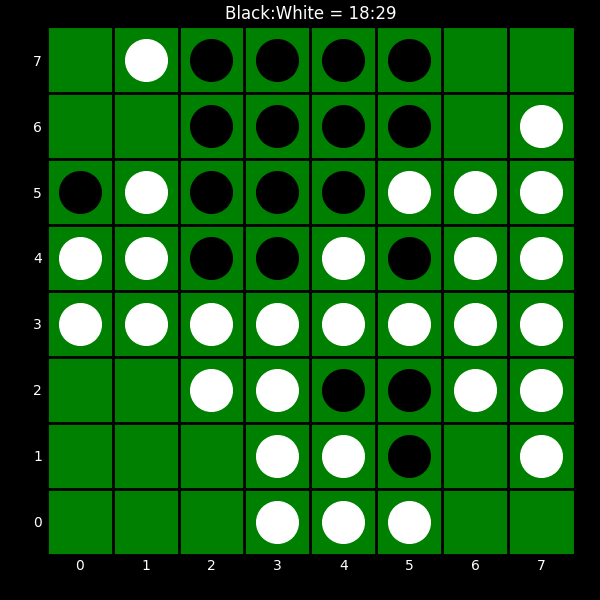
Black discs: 18
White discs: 29